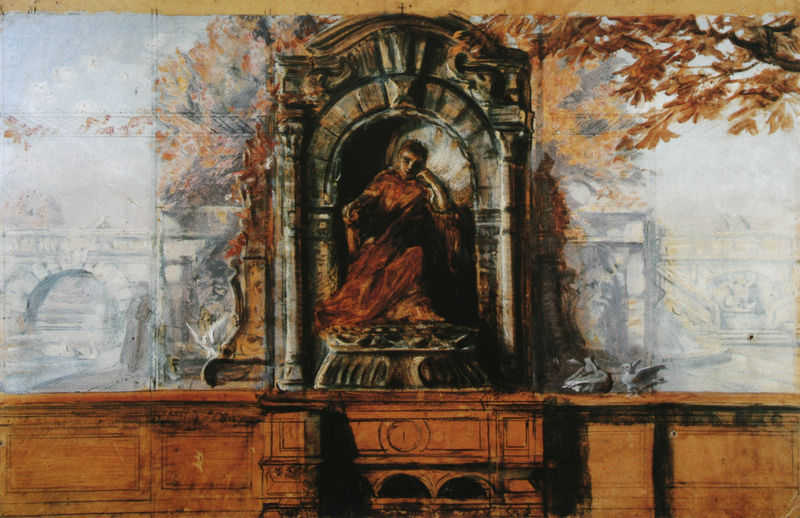
Titel: Wanddekoration
Künstler: Clara von Rappard
Standort: Bern
Institution: Kunstmuseum
Schlagwörter: baum, blau, blätter, dunkel, gemälde, himmel, laub, mann, schatten, wasser, wolken, aquarell, bäume, fluss, landschaft, ocker, sand, sitzen, stadt, äste, braun, frankreich, frau, grau, hell, hintergrund, holz, marmor, schwarz, skizze, säule, säulen, weiss, zeichnung, park, rot, beige, jung, wand, architektur, arm, mensch, rahmen, sockel, stein, taube, bild, ast, einsamkeit, felder, morgen, natur, vögel, brücke, brüstung, einsam, boden, insel, figur, gewand, kutte, stehend, kreis, oval, skulptur, statue, papier, sitz, ansicht, bogen, italien, studie, mauer, nebel, herbst, impressionism, rundbogen, seine, treppe, arch, arches, architecture, bischof, chair, church, kaiser, king, könig, ornate, people, red, stairs, thron, throne, dress, face, gold, gray, grey, old, painting, robe, seat, seated, sit, sitting, woman, yellow, detail, büste, gown, brown, stufen, wooden, plastik, podest, allein, nachdenklich, warten, ellenbogen, aufstützen, tor, bögen, laviert, nische, tusche, antike, philosoph, denken, kreuz, palast, torbogen, balustrade, denkmal, tauben, denker, koloriert, trohn, tron, allegorie, entwurf, altar, architrav, kapitelle, portal, römer, villa, frauenfigur, sims, hand, gesims, sad, grab, jesus, man, rock, roman, sky, stone, toga, tree, geäst, fresken, priester, background, head, nature, orange, water, kapelle, trees, mönch, kastanie, heiliger, male, young man, gelehrter, fresko, autumn, grass, river, zeit, drawing, jünger, tunika, shadow, bird, sketch, birds, saint, pen, fall, monument, sculpture, clock, bridge, grabmal, brücken, marble, emperor, cape, cloak, leaves, mantle, attika, fireplace, archway, plan, rome, ink, esquisse, caesar, piedestal, fountain, watercolor, coloriert, baukunst, art, contemplation, hunched, thinking, epitaph, monk, statur, pencil, dove, foreground, pidgeon, pigeon, stiege, doves, pigeons, leaf, resting, sleeping, fresco, wiß, land, astwerk, rahmenarchitektur, branch, bible, bamberg, fist, mural, chapel, faded, external, brückendenkmal, niche, pensive, siera, skiza, starue, thinker, unfinished, bugen, contemplating, ugly, heu, think, pillars, creek, swan, elbow, draing, fade, nsiche, weary, granite, ponder, swans, sculpure, gace, thoughtfulpigeon, kreit, pentzel, wtaer, headstone, red cloak, aquadukt, robve, ьфт, 앉아있는 남자, 단풍, 다리